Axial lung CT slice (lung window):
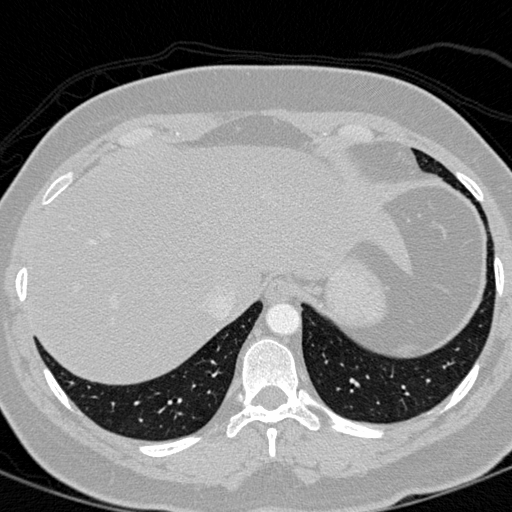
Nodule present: no